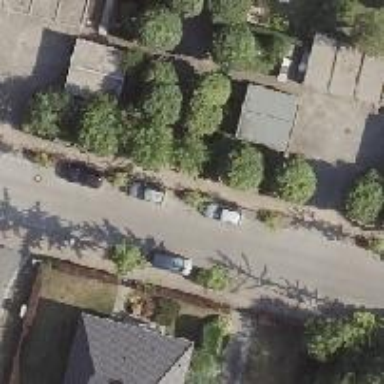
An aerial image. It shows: Residential road with asphalt surface. There are sidewalks on both sides of the road.